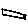
Label: hexagon